Question: I am currently calling some methods from an external lib file. Is there a way for these methods to callback functions in my application once they are done as these methods might be running in separate threads?
The following diagram shows what I am trying to achieve

I wanted to know what is the best way of sending a message back to the calling application ? Any boost components that might help ?
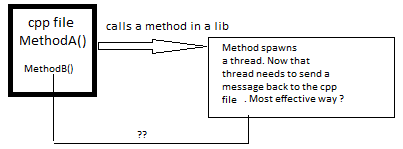
Answer: after the edit:
It's not clear what you have. Do you control the thread entry point for the thread started by the external library (this would surprise me)?
Assuming:
- - -
you could have the callback store an record in some kind of queue that you regularly check from the main thread (no busy loops, of course). Use a queue, or synchronize access to the queue using e.g. a 'std::mutex'.
Here's such a queuing version <URL> as well:
'''
#include <thread>
#include <vector>
//////////////////////////////////////////////////////////
// fake external library taking a callback
extern void library_function(int, void(*cb)(int,int));
//////////////////////////////////////////////////////////
// our client code
#include <iostream>
#include <mutex>
void callback_handler(int i, int input)
{
static std::mutex mx;
std::lock_guard<std::mutex> lk(mx);
std::cout << "Callback #" << i << " from task for input " << input << "
";
}
//////////////////////////////////////////////////////////
// callback queue
#include <deque>
#include <future>
namespace {
using pending_callback = std::packaged_task<void()>;
std::deque<pending_callback> callbacks;
std::mutex callback_mutex;
int process_pending_callbacks() {
std::lock_guard<std::mutex> lk(callback_mutex);
int processed = 0;
while (!callbacks.empty()) {
callbacks.front()();
++processed;
callbacks.pop_front();
}
return processed;
}
void enqueue(pending_callback cb) {
std::lock_guard<std::mutex> lk(callback_mutex);
callbacks.push_back(std::move(cb));
}
}
// this wrapper to "fake" a callback (instead queuing the real
// callback_handler)
void queue_callback(int i, int input)
{
enqueue(pending_callback(std::bind(callback_handler, i, input)));
}
int main()
{
// do something with delayed processing:
library_function(3, queue_callback);
library_function(5, queue_callback);
// wait for completion, periodically checking for pending callbacks
for (
int still_pending = 3 + 5;
still_pending > 0;
std::this_thread::sleep_for(std::chrono::milliseconds(10))) // no busy wait
{
still_pending -= process_pending_callbacks();
}
}
//////////////////////////////////////////////////////////
// somewhere, in another library:
void library_function(int some_input, void(*cb)(int,int))
{
std::thread([=] {
for (int i = 1; i <= some_input; ++i) {
std::this_thread::sleep_for(std::chrono::milliseconds(rand() % 5000)); // TODO abolish rand()
cb(i, some_input);
}
}).detach();
}
'''
Typical output:
'''
Callback #1 from task for input 5
Callback #2 from task for input 5
Callback #1 from task for input 3
Callback #3 from task for input 5
Callback #2 from task for input 3
Callback #4 from task for input 5
Callback #5 from task for input 5
Callback #3 from task for input 3
'''
Note that
- - 'callbacks'
---
This is what I thought of, before you edited the question: <URL>
'''
#include <thread>
#include <vector>
extern int library_function(bool);
static std::vector<std::thread> workers; // TODO implement a proper pool
void await_workers()
{
for(auto& th: workers)
if (th.joinable()) th.join();
}
template <typename F, typename C>
void do_with_continuation(F f, C continuation)
{
workers.emplace_back([=] () mutable {
auto result = f();
continuation(result);
});
}
#include <iostream>
#include <mutex>
void callback(int result)
{
static std::mutex mx;
std::lock_guard<std::mutex> lk(mx);
std::cout << "Resulting value from callback " << result << "
";
}
int main()
{
// do something with delayed processing:
do_with_continuation(std::bind(library_function, false), callback);
do_with_continuation(std::bind(library_function, true), callback);
await_workers();
}
// somewhere, in another library:
#include <chrono>
int library_function(bool some_input)
{
std::this_thread::sleep_for(std::chrono::seconds(some_input? 6 : 3));
return some_input ? 42 : 0;
}
'''
It will always print the output in the order:
'''
Resulting value from callback 0
Resulting value from callback 42
'''
Notes:
- 'std::cout'-